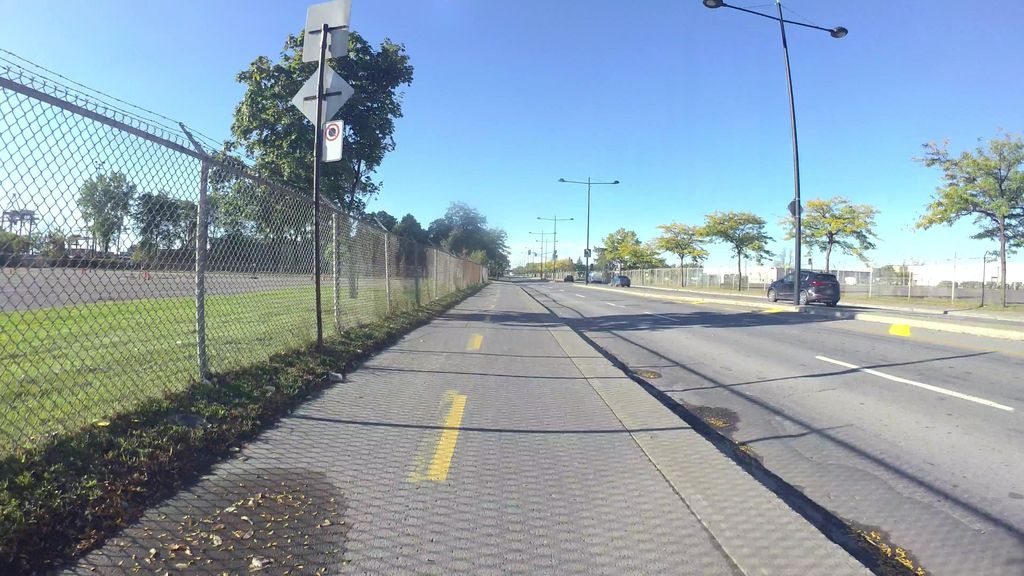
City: montreal